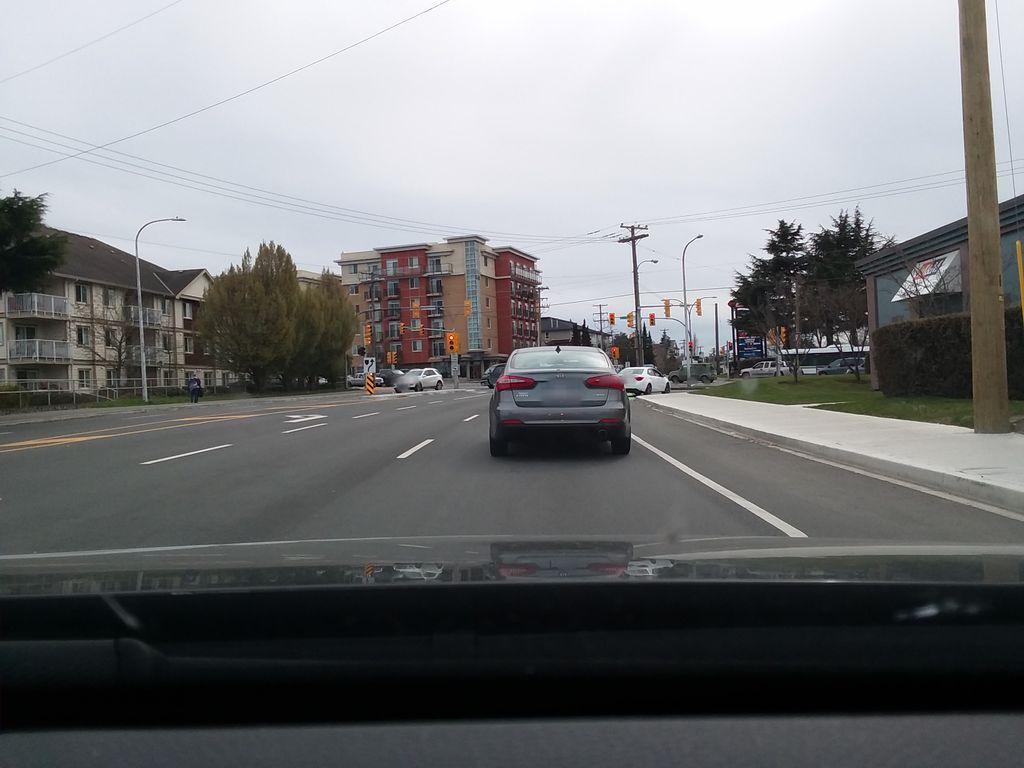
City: victoria